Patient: sex M, age 60
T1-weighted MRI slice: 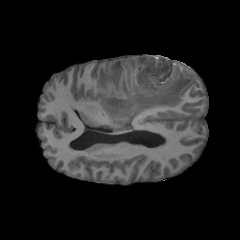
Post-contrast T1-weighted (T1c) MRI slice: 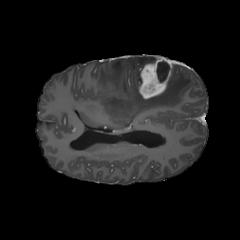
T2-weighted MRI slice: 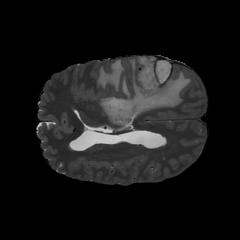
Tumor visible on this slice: yes
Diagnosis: Glioblastoma, IDH-wildtype
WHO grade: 4